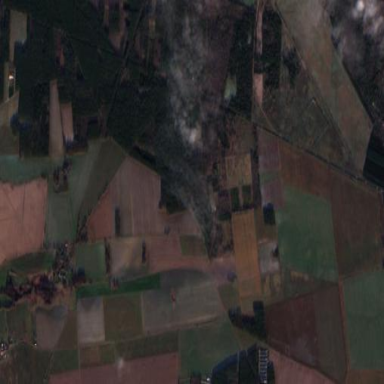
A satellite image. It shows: Picturesque farmland scene.